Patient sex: M
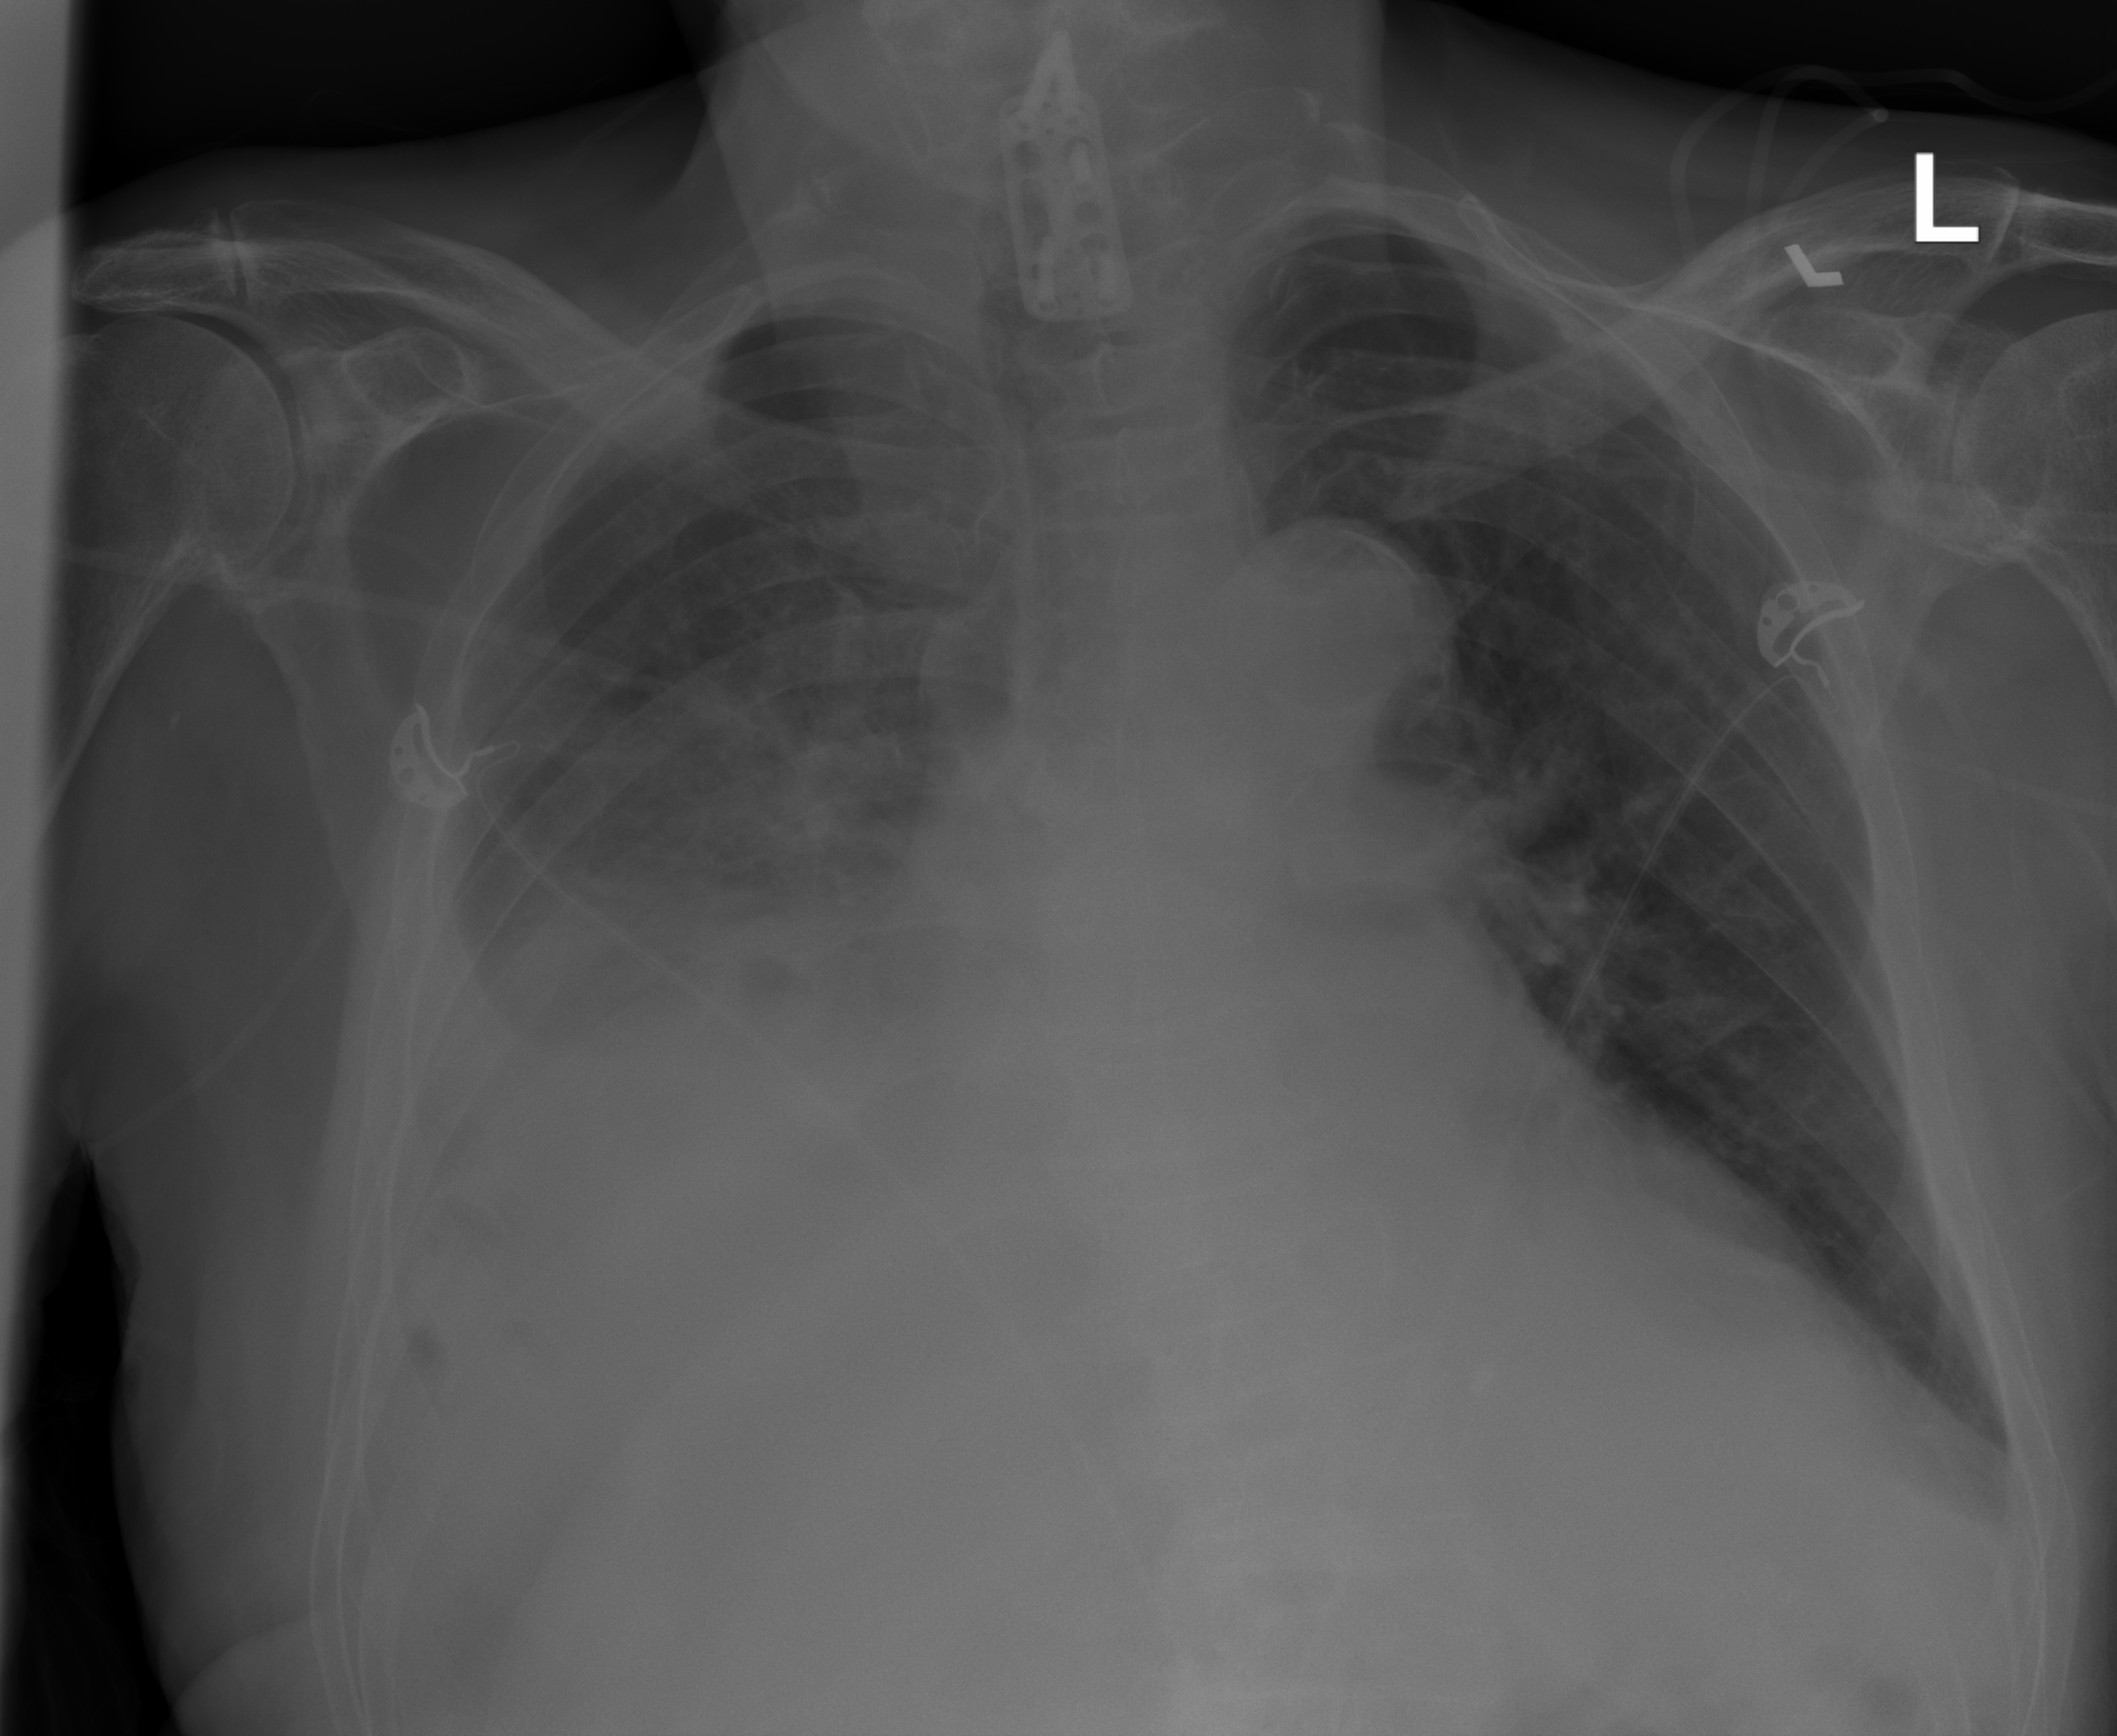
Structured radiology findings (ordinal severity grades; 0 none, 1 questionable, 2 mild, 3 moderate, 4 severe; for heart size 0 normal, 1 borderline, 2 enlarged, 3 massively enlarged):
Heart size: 1
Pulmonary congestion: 0
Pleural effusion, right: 3
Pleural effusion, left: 1
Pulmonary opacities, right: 3
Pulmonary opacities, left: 0
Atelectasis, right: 3
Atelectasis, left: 2